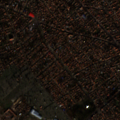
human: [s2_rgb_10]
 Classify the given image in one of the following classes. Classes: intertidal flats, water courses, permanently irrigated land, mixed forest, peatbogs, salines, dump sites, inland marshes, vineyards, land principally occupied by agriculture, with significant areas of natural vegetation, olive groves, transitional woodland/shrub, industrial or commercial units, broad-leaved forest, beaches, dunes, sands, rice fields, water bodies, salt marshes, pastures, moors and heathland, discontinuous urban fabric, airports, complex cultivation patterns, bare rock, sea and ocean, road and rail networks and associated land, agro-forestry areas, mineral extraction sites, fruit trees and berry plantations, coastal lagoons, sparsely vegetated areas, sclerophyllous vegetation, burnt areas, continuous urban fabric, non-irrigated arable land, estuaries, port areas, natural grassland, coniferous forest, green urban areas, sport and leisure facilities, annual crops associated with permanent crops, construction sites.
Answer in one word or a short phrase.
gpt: discontinuous urban fabric, land principally occupied by agriculture, with significant areas of natural vegetation